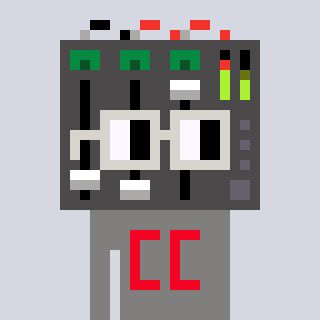
a pixel art character with square light gray glasses, a mixer-shaped head and a bluegrey-colored body on a cool background